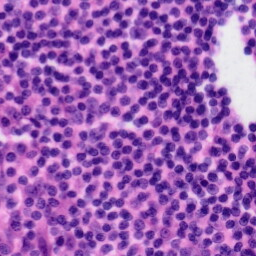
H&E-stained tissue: Tonsil